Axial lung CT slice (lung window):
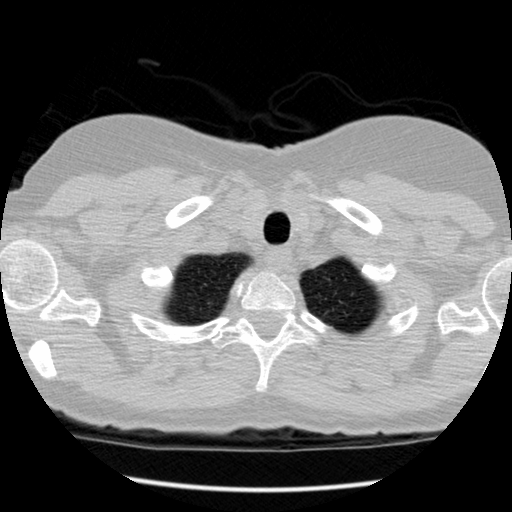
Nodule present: no